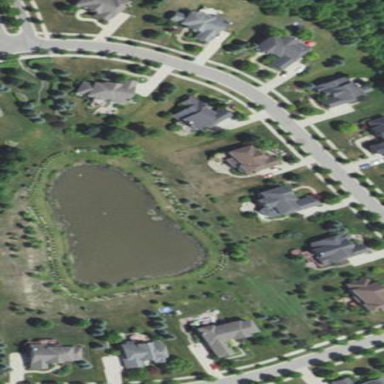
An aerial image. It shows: Pond located in basin area with natural surroundings of water.